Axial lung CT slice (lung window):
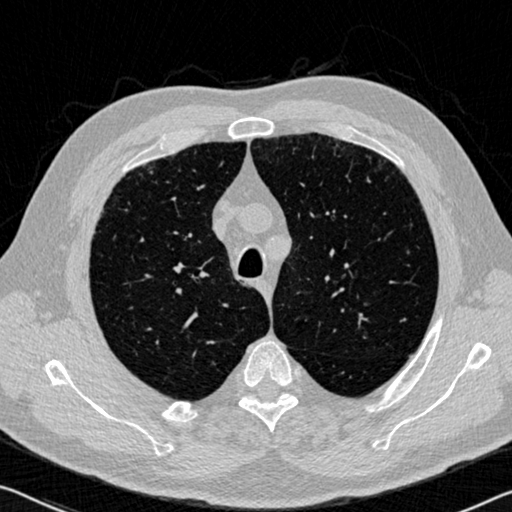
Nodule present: no